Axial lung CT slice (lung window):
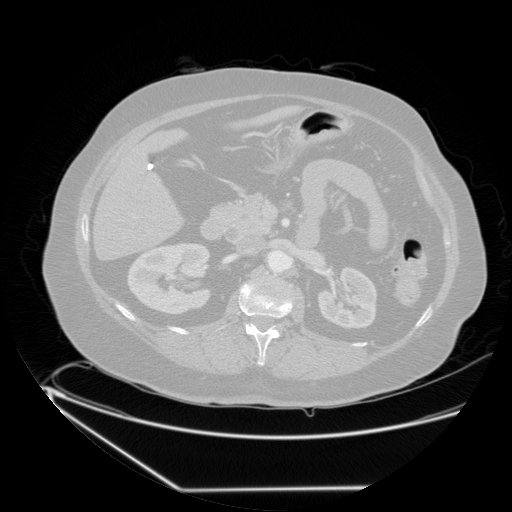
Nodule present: no